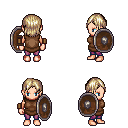
a pixel art fantasy rpg character, female body template, human, light skin, brown tunic, magenta pants, white blonde long bangs hairstyle, leather bracers, shield, four views (front, back, left, right), 2x2 character sprite sheet, small pixel art, hard edges, no anti-aliasing